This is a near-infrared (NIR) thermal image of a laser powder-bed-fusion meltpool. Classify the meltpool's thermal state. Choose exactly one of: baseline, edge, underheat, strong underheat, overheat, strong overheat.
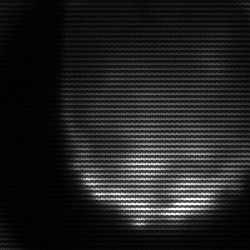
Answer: edge